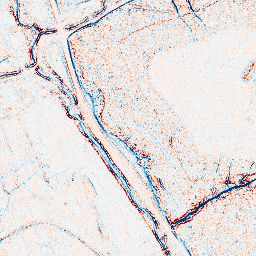
Category: edge_preserving
Decomposition family: bilateral
Decomposition parameters: d: 5
sigma_color: 150
sigma_space: 100
Upsampling method: bspline
Upsampling parameters: scale: 8
Upsampling scale: 8